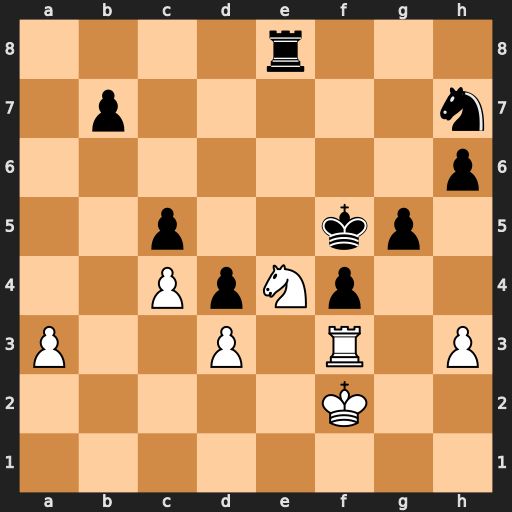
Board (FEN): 4r3/1p5n/7p/2p2kp1/2PpNp2/P2P1R1P/5K2/8
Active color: w
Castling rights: -
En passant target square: -
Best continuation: Nd6+ Ke6 Nxe8